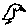
Label: bird